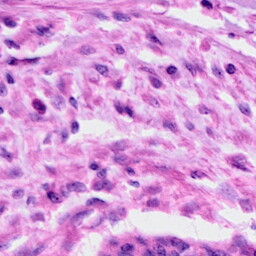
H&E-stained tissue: Cervix